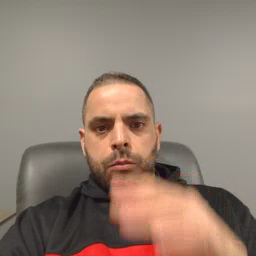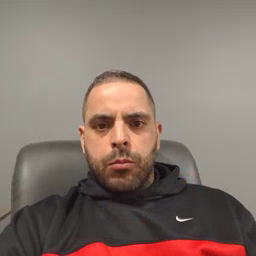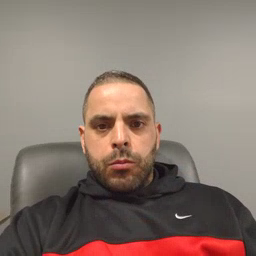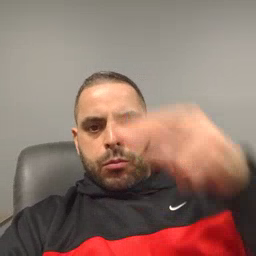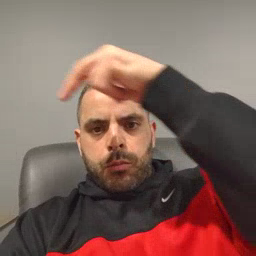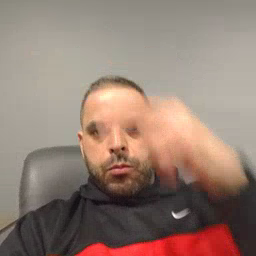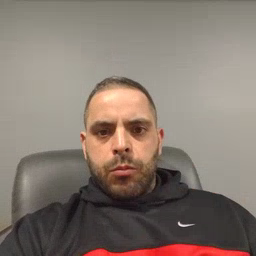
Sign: helicopter